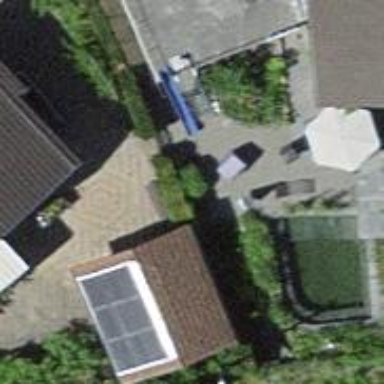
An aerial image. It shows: Garage.